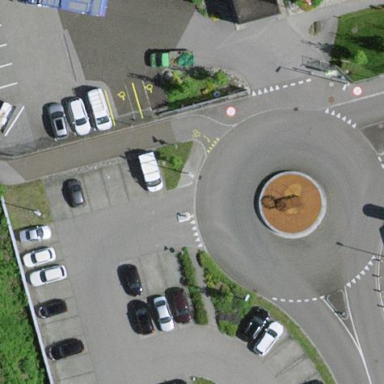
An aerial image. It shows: Parking area with asphalt surface.